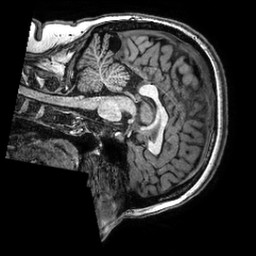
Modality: T1w
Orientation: sagittal
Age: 34
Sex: female
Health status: healthy